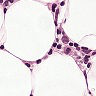
Metastatic tissue present: no